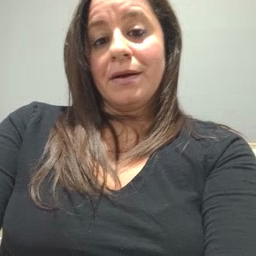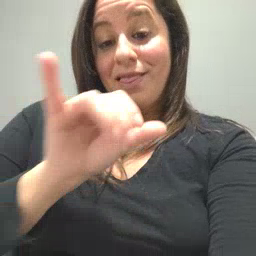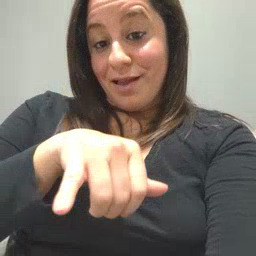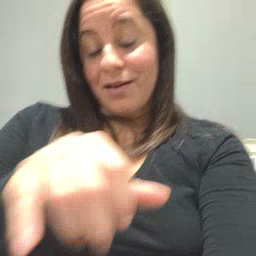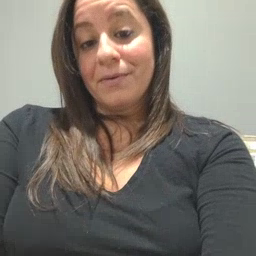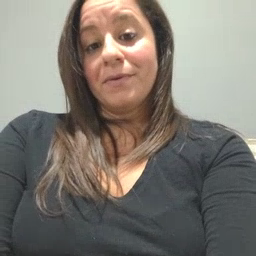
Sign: that